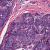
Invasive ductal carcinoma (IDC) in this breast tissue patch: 0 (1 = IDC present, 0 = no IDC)